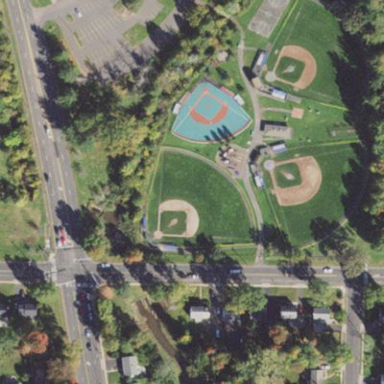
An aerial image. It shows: Baseball pitch for leisure and sports activities.